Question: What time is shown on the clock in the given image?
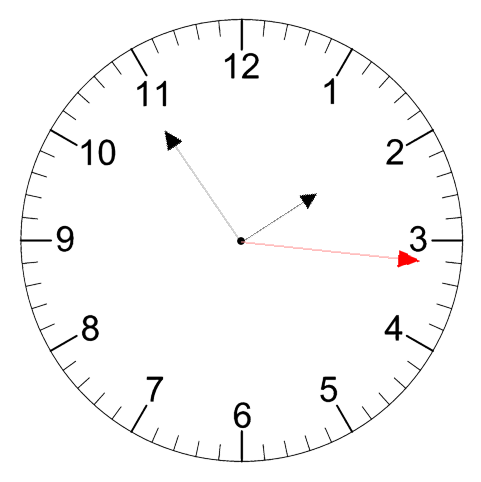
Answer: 01:54:16